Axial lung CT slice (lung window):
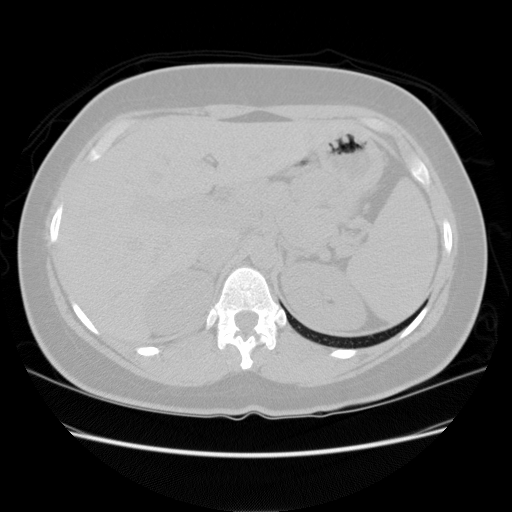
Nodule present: no